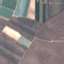
Label: PermanentCrop